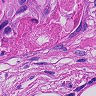
Metastatic tissue present: yes